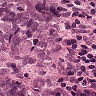
Metastatic tissue present: yes